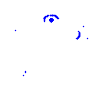
Particle: proton